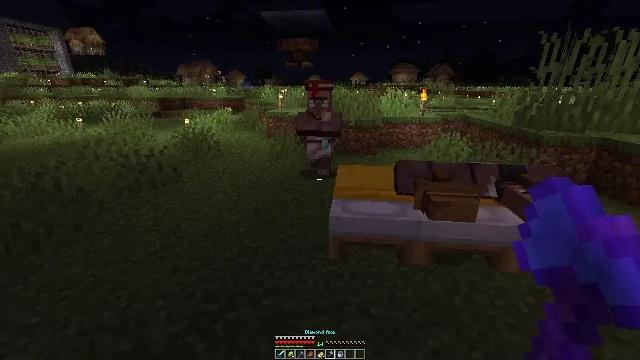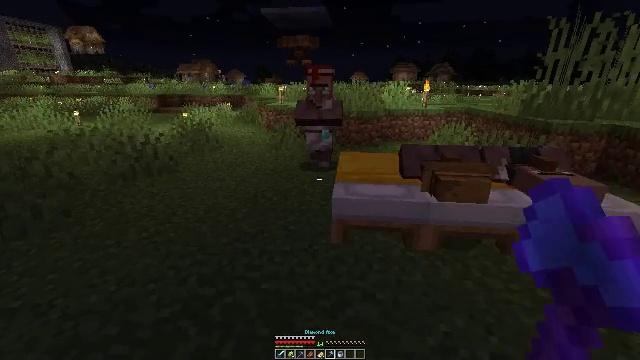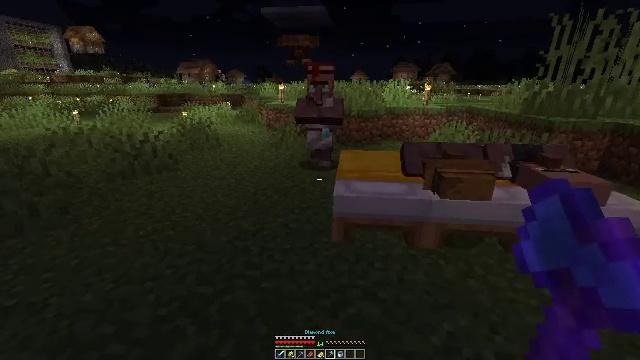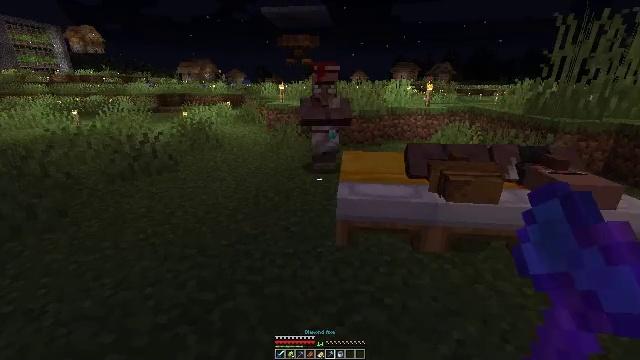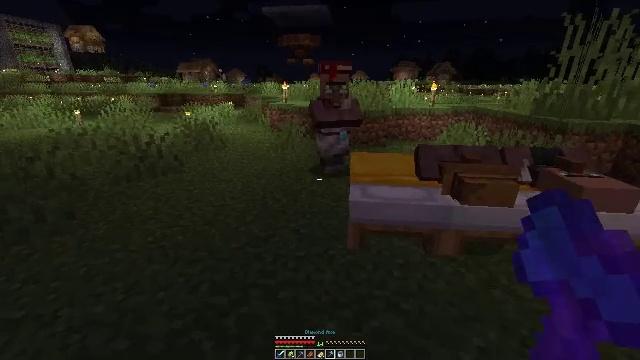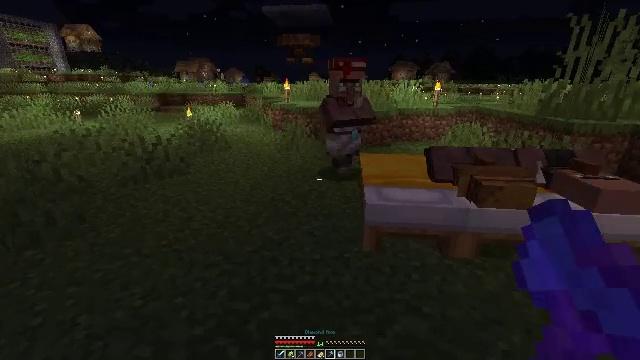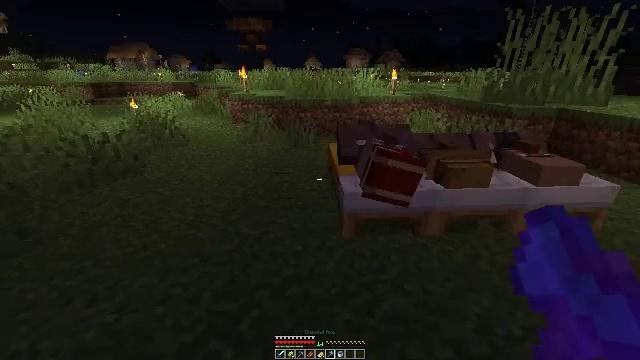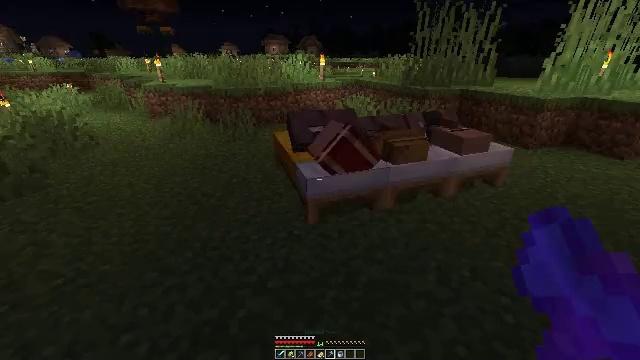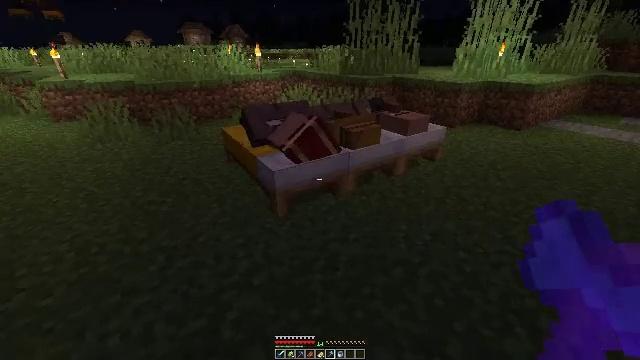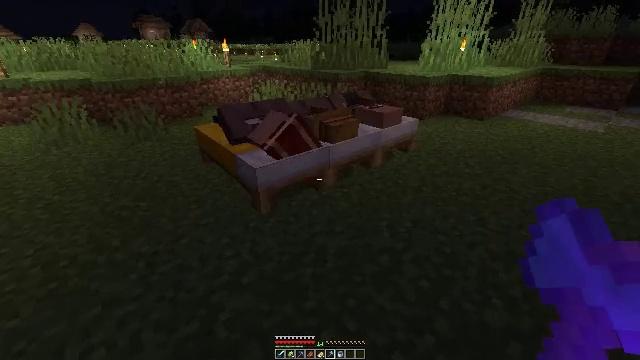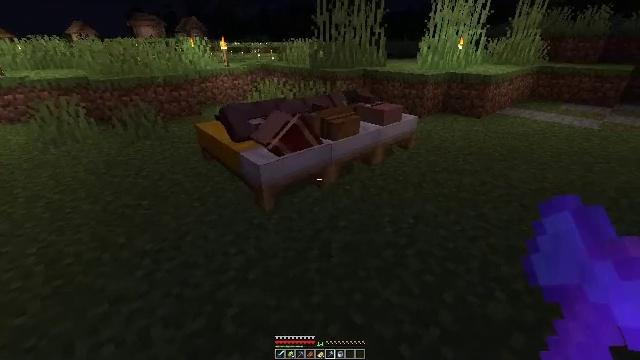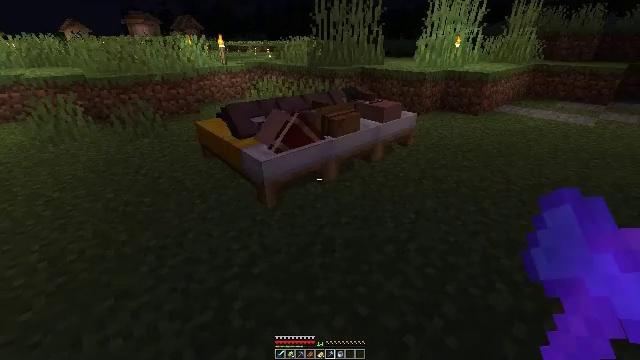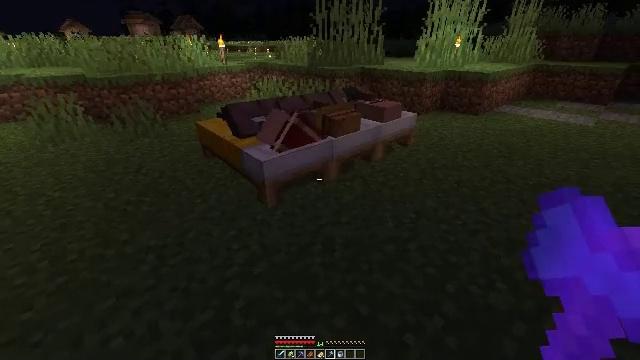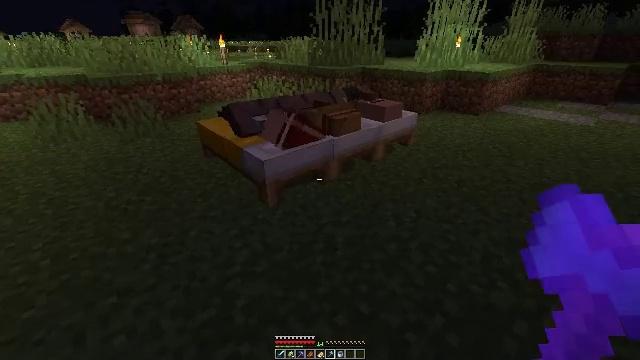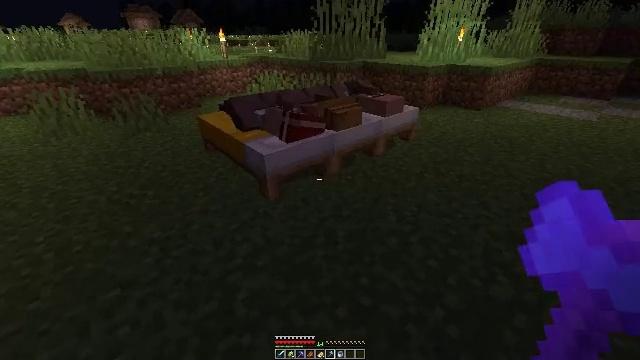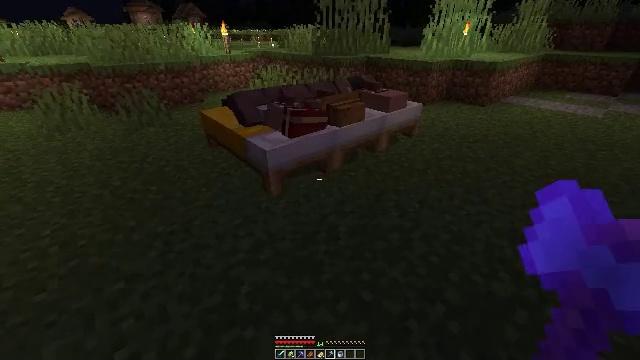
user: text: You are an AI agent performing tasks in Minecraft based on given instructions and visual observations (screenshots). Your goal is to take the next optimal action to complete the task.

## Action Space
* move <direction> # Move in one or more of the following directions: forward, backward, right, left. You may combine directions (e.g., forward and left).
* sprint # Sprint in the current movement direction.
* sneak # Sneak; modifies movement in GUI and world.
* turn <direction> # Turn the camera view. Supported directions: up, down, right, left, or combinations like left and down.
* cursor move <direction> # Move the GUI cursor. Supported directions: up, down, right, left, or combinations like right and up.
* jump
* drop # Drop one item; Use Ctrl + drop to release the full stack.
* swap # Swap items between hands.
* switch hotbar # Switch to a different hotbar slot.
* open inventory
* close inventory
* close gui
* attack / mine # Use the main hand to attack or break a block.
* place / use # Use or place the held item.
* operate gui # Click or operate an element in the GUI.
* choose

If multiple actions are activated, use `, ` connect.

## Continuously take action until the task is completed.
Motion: motion action
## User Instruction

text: Destroy the yellow bed to recycle it.
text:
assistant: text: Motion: no_op
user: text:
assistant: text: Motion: no_op
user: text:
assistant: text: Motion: move left
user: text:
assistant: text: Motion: move left
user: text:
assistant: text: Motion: move left
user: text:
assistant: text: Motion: move left, turn right and down
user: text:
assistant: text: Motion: move left, turn right and down
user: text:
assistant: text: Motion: move left, turn right and down
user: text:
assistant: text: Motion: turn right
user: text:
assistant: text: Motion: no_op
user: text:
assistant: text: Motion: no_op
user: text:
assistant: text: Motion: no_op
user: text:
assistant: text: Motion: no_op
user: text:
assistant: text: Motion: turn down
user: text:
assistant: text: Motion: no_op
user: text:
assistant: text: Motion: move left, turn left and down
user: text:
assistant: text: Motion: move forward and move left
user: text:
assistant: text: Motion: move forward and move left
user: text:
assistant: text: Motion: move forward and move left, turn down
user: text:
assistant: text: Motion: move forward and move left, turn right and down
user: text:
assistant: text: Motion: move forward and move left, turn right and down
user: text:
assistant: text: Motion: move forward and move left, turn right and down
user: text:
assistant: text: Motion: move forward and move left, turn right and down
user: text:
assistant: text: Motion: move forward and move left, turn right and down
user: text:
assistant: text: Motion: move forward and move left, turn right and down
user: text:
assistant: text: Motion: move forward and move left, turn right
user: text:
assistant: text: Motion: move forward, turn right
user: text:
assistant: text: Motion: turn right
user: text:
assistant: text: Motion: turn right
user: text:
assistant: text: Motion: turn right and down